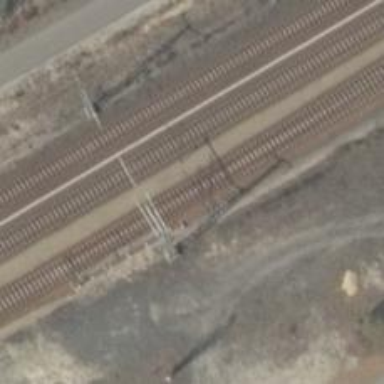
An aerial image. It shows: Railway switch.